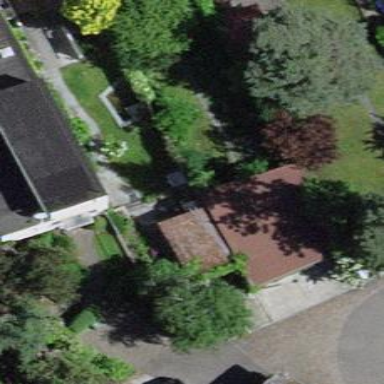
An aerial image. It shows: Group of garages.